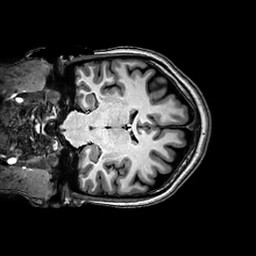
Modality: T1w
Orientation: coronal
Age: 26
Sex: female